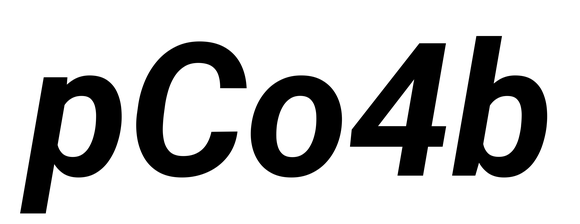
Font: Roboto-Italic_Bold_Italic